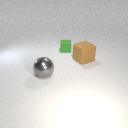
small green rubber cube behind large gray metal sphere